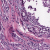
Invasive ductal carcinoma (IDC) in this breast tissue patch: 1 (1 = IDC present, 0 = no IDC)